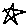
Label: star